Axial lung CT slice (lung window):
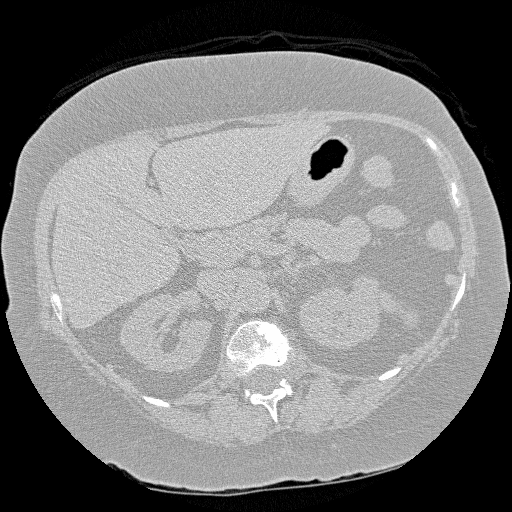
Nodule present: no